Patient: sex M, age 69
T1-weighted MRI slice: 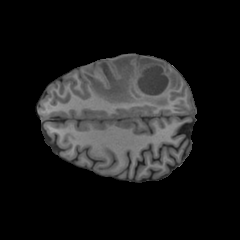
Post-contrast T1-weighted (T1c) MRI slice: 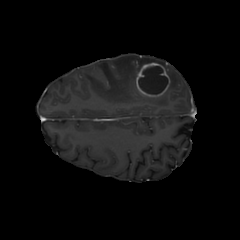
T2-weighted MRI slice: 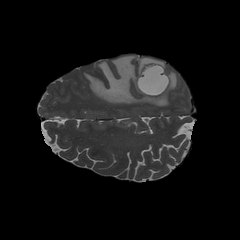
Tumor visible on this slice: yes
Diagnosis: Glioblastoma, IDH-wildtype
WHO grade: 4